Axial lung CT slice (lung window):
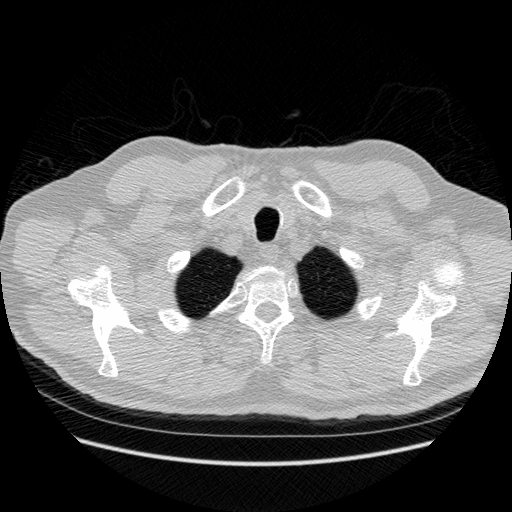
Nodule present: no